Aerial crown-view tile of a tropical tree (Barro Colorado Island, Panama), acquired 20250217:
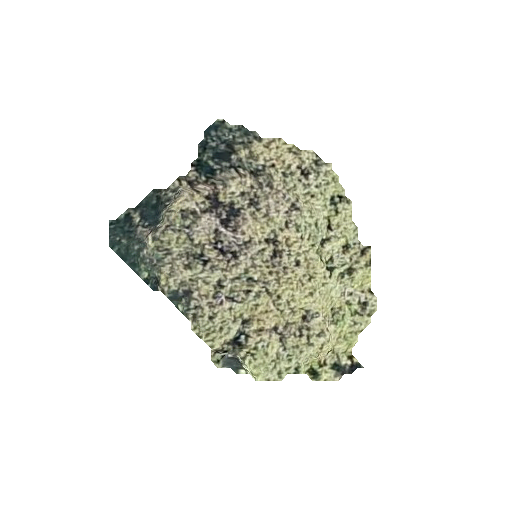
Species: Luehea seemannii
GBIF accepted scientific name: Luehea seemannii
Crown area: 66.137 m²